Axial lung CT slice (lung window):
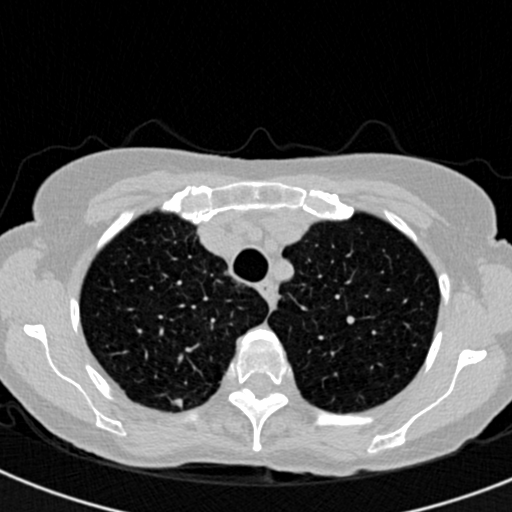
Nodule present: yes
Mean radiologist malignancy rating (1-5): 3.333